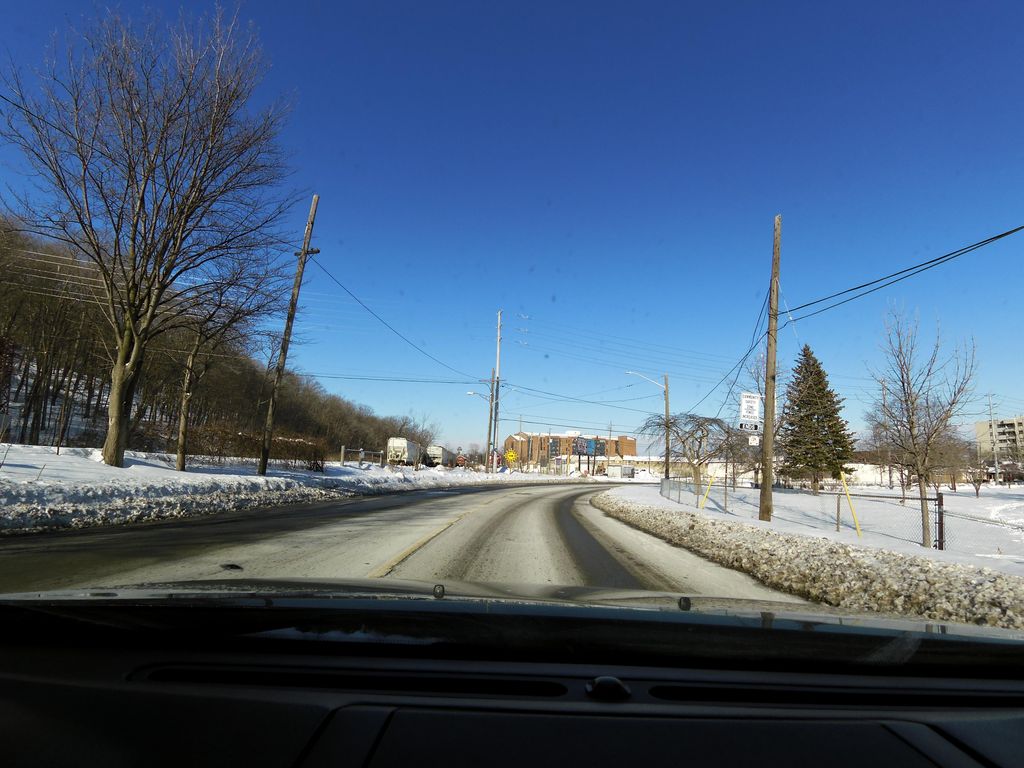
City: hamilton